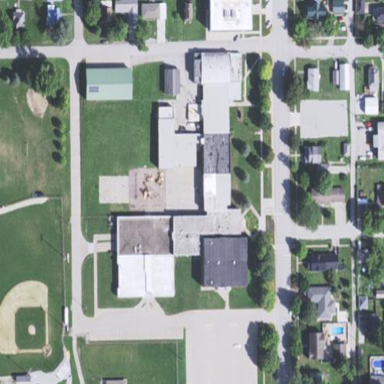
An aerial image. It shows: School building.